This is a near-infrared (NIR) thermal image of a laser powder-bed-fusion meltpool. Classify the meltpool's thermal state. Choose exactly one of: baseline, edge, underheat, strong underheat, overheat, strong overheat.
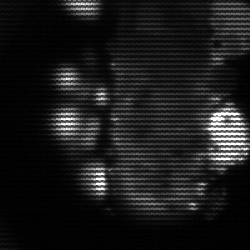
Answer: strong underheat